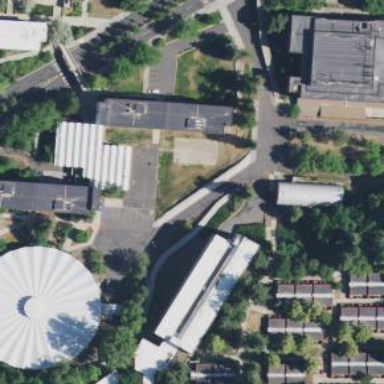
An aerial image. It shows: Dormitory building.